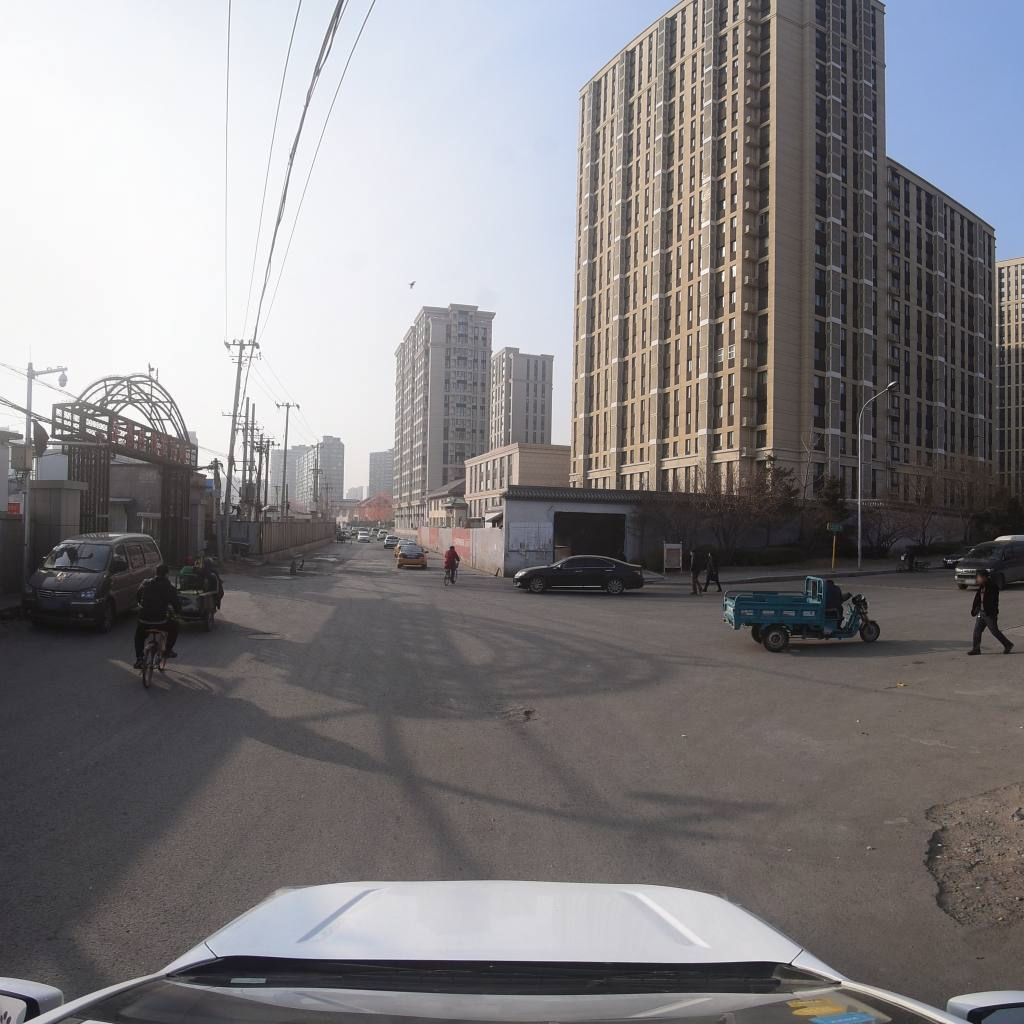
Region: Fengtai
Road damage annotations: manhole cover, pothole, pothole